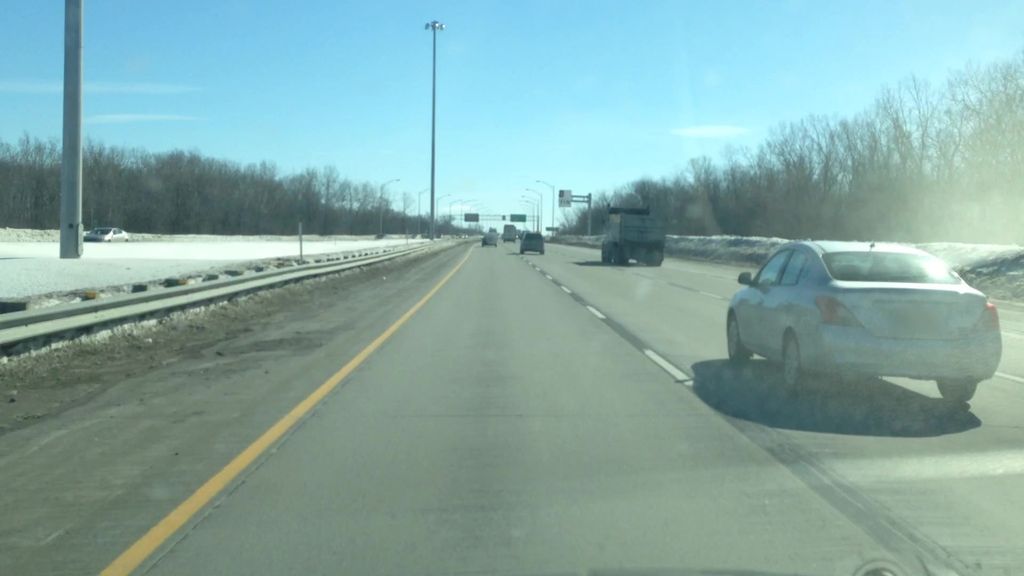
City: montreal